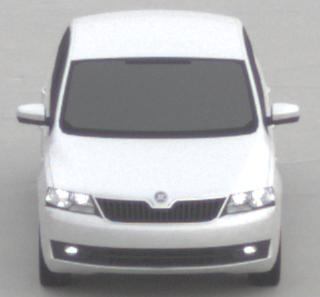
Make: Skoda
Model: Rapid
Detailed model: Rapid 1.2 Active Limousine
Model produced from: 2012/10
Model produced until: 2015/04
Doors: 5
Color: white
Road condition: dry road
Daytime: morning or afternoon
Contrast: low contrast